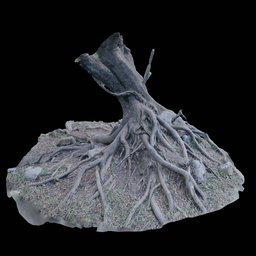
Label: nature